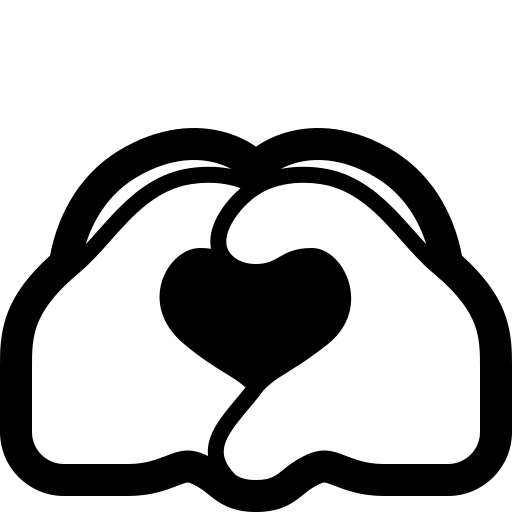
heart hands high contrast default